Field crop: tomato
Growth stage: 1
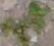
Species: portulaca